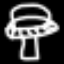
Label: mushroom